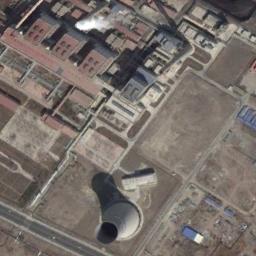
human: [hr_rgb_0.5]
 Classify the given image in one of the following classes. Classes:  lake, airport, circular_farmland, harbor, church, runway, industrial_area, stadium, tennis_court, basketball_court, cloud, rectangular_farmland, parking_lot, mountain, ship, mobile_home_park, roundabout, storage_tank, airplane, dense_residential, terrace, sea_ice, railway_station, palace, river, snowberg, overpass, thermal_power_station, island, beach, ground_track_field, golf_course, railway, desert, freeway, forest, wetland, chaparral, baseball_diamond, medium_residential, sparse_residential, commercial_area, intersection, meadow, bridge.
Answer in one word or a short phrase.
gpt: thermal_power_station